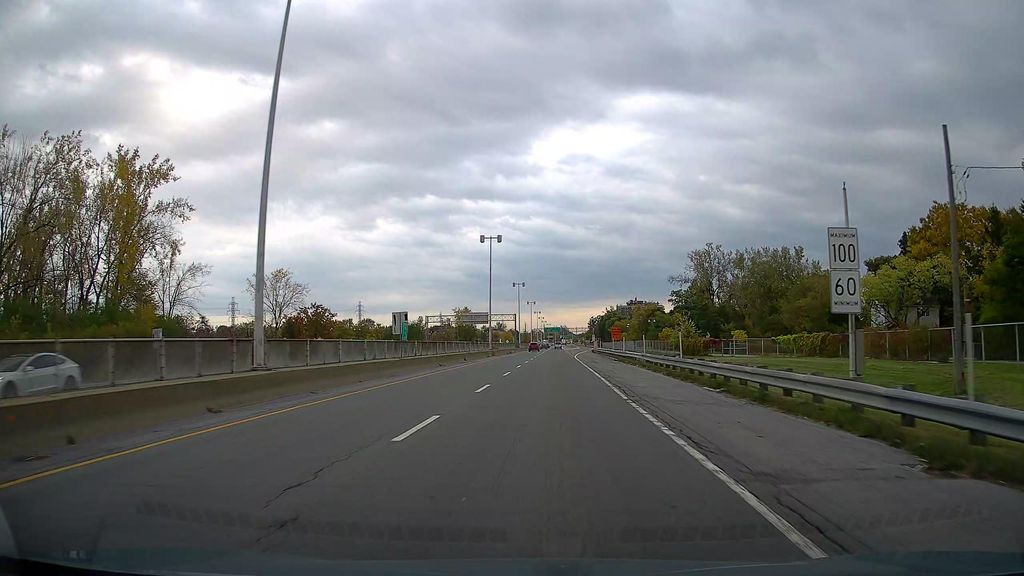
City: montreal